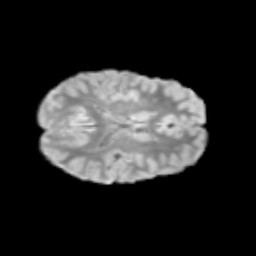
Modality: T2w
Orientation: axial
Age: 10
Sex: female
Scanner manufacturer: siemens
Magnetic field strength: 3 T
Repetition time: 3.8 s
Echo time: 0.07 s